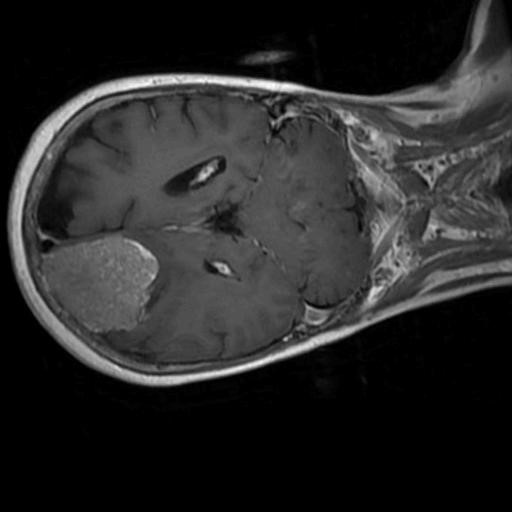
Label: brain_menin